Question: I'm trying to plot a velocity profile, with the following code. The axes are plotted, however no data points are plotted.
'''
import pandas as pd
from matplotlib import pyplot as plt
n = 0.4
k = 53
d = 0.000264
r = 0.000132
p = 15000
u = (n/n+1)*(p*1/2*k)**(1/n)*(d**((n+1)/n) - r**((n+1)/n))
plt.plot(u)
'''
Graph produced:

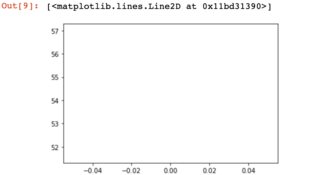
Answer: First off, note that '(p*1/2*k)' is a very confusing way to write a multiplication. In (about all) programming languages, the multiplications and divisions are done left to right, so, '(p*1/2*k)' equals '(p*k/2)' while perhaps you meant '(p/(2*k))'.
When <URL>, you have to think what you want in the 'x' direction, and what in the 'y' direction. As you only give an 'x', there is nothing to plot. Also, 'plot' default want to draw lines and for a line at least 2 xy pairs are needed. To only draw a point, plot accepts a third parameter, for example 'ro' to represent a red dot. Supposing 'u' is meant to be the 'y' direction and you don't have an 'x', you could give it a zero:
'plt.plot(0, u, 'ro')'
Now, probably you want to draw a curve of 'u' for different values of some 'x'. As in your equation there is no 'x' nor a 't', it is hard for me to know what you would like to see on the horizontal direction.
Let's suppose you want to show 'u' as a function of 'd' and that 'd' goes from '0.0' to '0.0005'. Typically, with numpy you create a <URL>', numpy makes an array for 'u' with as many entries as 'd'.
Example:
'''
import numpy as np
from matplotlib import pyplot as plt
n = 0.4
k = 53
d = np.linspace(0.0, 0.0005, 200) # 0.000264
r = 0.000132
p = 15000
u = (n / n + 1) * (p * 1 / 2 * k) ** (1 / n) * (d ** ((n + 1) / n) - r ** ((n + 1) / n))
plt.plot(d, u)
plt.show()
'''
<URL>